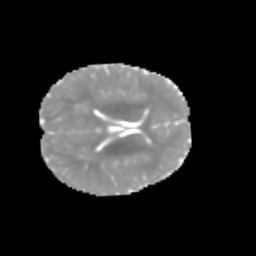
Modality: MD
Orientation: axial
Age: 7
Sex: male
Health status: healthy